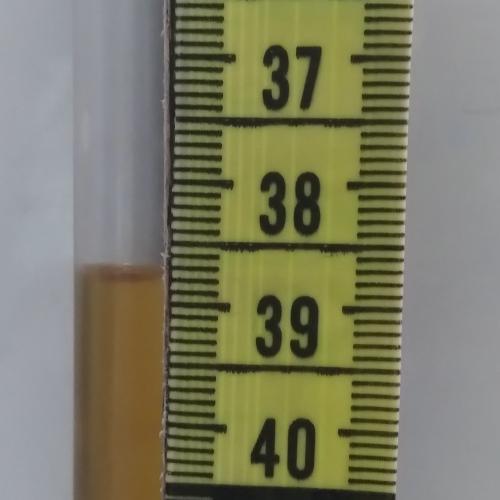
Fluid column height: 38.8 cm